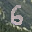
Label: 6